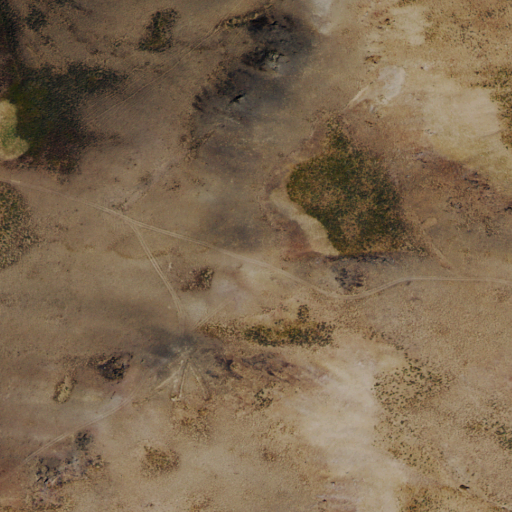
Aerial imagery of mountain in Nevada named Horse Mountain containing shrub and grassland